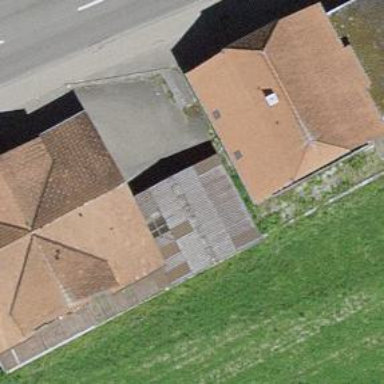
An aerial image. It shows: Rural barn.